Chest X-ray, PA view. Patient: 65 years old, sex F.
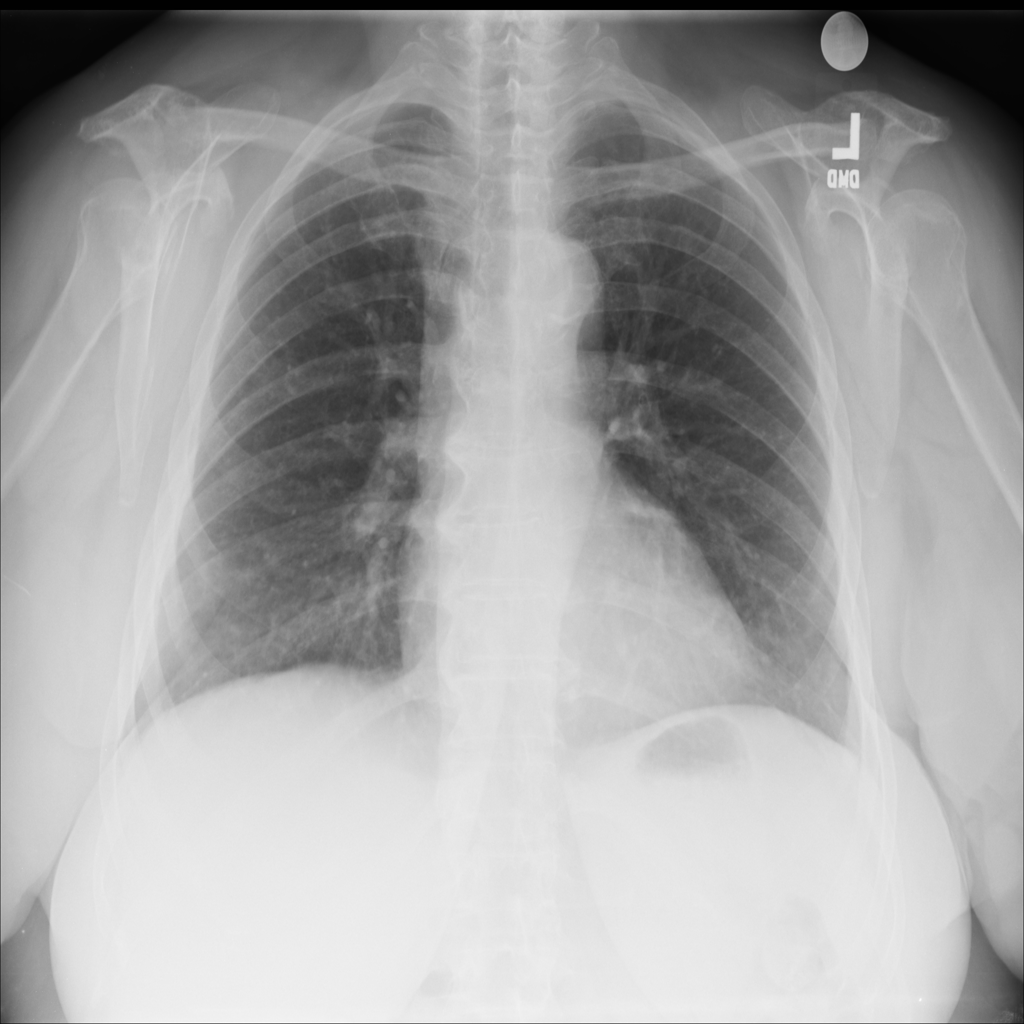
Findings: No Finding